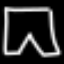
Label: pants